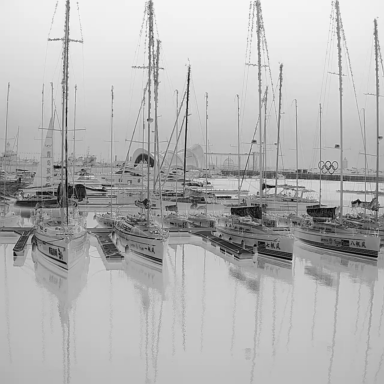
There are seven sailboats in the infrared image.